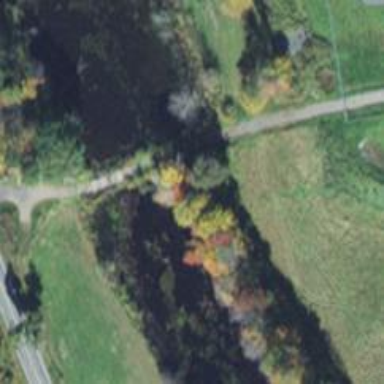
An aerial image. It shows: Service road on bridge.